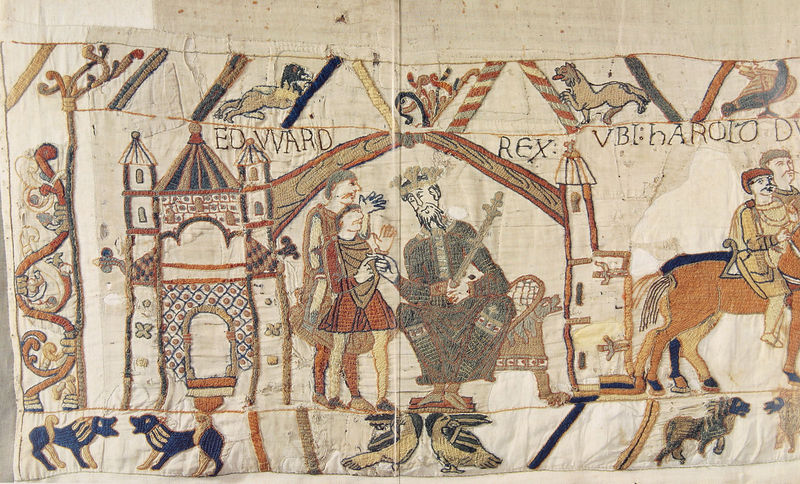
Titel: Teppich von Bayeux
Institution: Bayeux, Städtisches Museum
Schlagwörter: blau, sitzen, braun, grau, männer, hund, hunde, rot, schloss, tiere, tuch, ornament, bart, vögel, stickerei, stoff, personen, musik, krone, pferd, pferde, reiten, sattel, rahmung, könig, thron, wandteppich, burg, tauben, ritter, kämpfen, stadttor, löwen, mittelalter, greif, löwe, ornamentik, zepter, wilhelm, sachsen, minnesänger, untertanen, rex, edward, der große, plattstich, bayeux, hastings, teppich von bayeux, normannen, harold, sateel, 1066